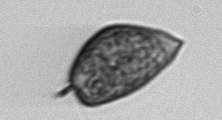
Label: Prorocentrum_micans